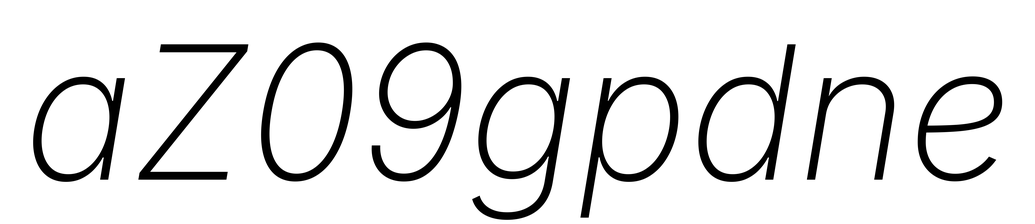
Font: Inter-Italic_ExtraLight_Italic